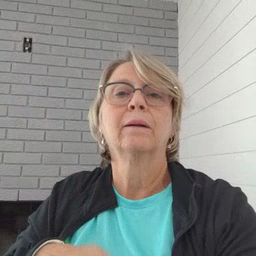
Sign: awake